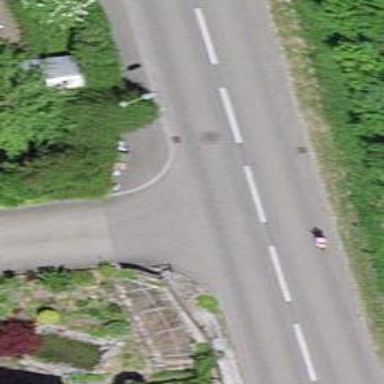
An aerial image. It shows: Tertiary road.